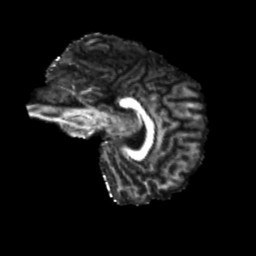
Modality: FA
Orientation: sagittal
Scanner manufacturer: siemens
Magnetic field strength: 3 T
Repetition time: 4 s
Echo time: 0.0594 s